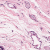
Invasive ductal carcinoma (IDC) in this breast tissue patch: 0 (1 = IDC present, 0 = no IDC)